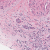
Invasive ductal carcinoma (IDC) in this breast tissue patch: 1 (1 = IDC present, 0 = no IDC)